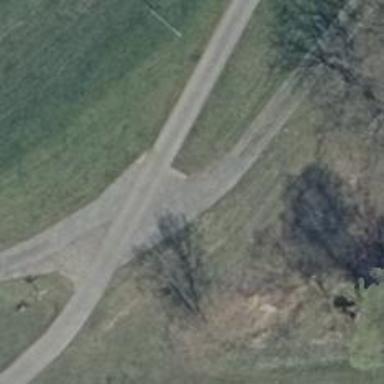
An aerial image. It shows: Well-maintained track road with grade 1 tracktype.